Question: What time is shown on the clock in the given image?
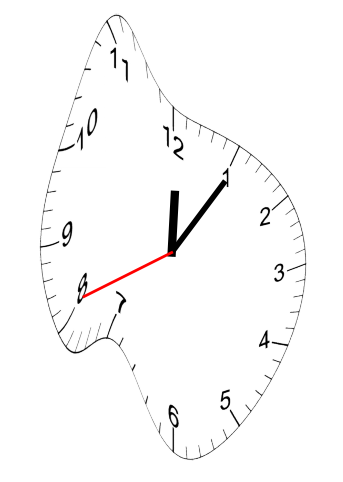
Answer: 12:05:41